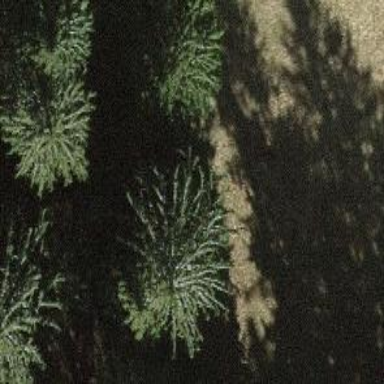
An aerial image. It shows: Beautiful tree in nature.